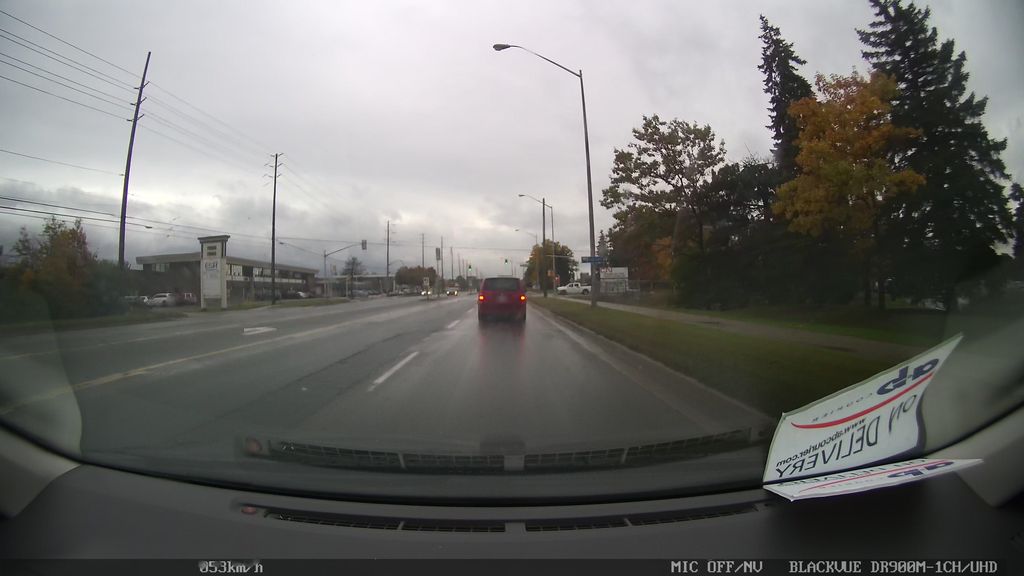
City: toronto